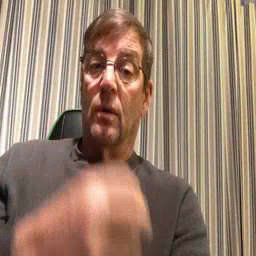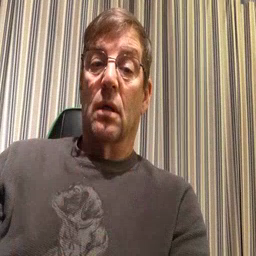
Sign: clown